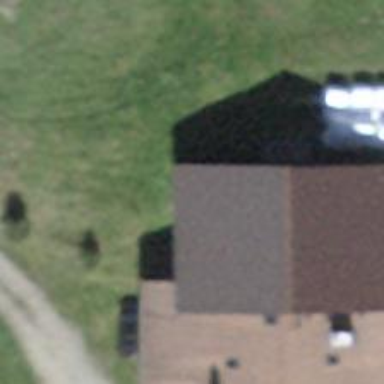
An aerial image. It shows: Barn.